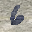
Label: 6